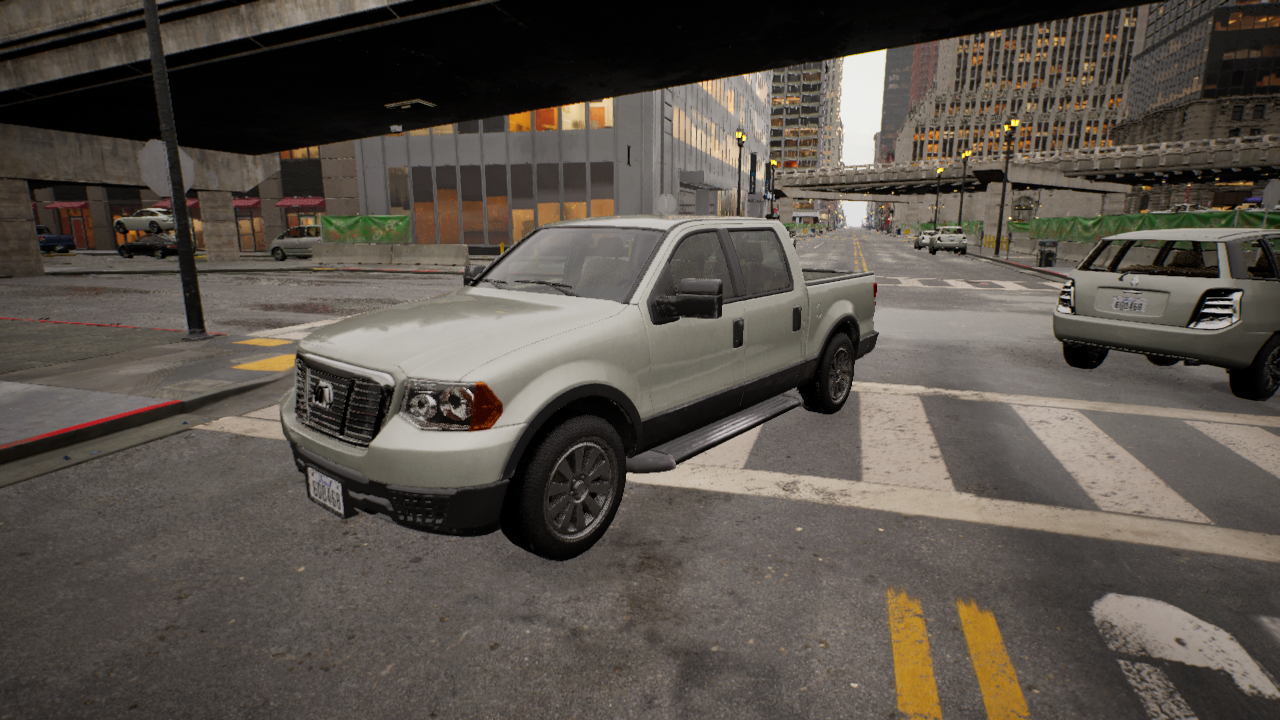
Venue: intersection
Lighting: golden hour
Vehicle rig: pickup